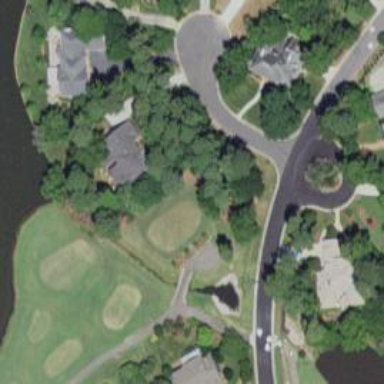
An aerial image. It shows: Pathway for golfing.